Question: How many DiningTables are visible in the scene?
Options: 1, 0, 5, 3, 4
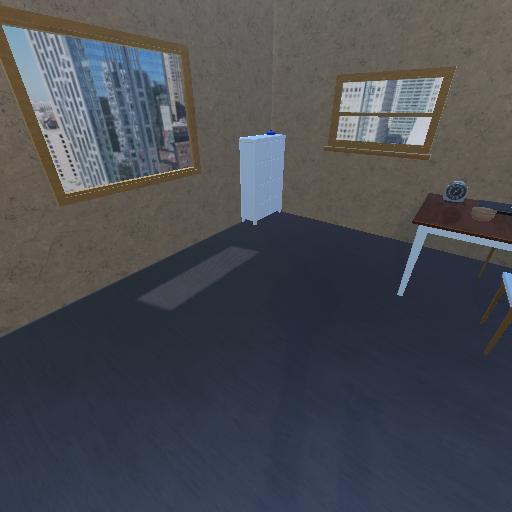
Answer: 1